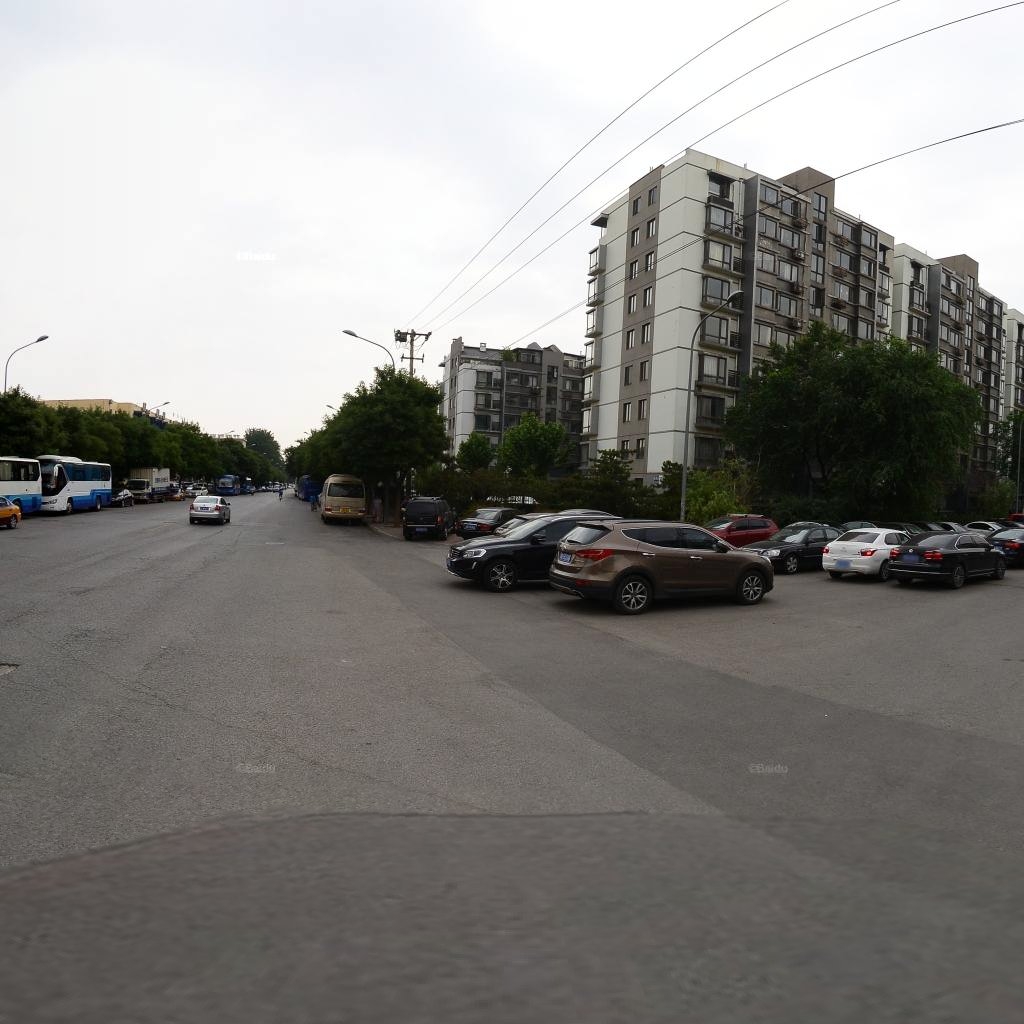
Region: Haidian
Road damage annotations: transverse crack